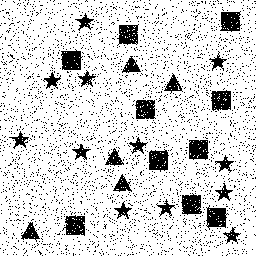
Squares: 10
Triangles: 5
Stars: 12
Total shapes: 27